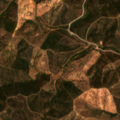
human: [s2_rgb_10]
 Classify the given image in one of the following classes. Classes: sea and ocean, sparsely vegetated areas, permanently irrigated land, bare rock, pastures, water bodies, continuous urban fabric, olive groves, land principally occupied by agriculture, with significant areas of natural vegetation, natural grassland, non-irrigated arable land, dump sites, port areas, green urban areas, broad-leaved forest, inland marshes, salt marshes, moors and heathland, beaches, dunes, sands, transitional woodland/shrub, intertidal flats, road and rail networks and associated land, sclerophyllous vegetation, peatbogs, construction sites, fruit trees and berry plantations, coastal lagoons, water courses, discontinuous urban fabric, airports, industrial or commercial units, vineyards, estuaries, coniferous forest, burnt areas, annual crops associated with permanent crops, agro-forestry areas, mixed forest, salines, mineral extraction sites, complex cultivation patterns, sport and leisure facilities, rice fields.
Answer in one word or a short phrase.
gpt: broad-leaved forest, sclerophyllous vegetation, transitional woodland/shrub